Question: I wanted to have  registration form for the admin side.
Right now my 'DropDownList' works but I don't know how to get the value and write it to database(Sql server compact). Then again I thought may be using 'DropDownList' would be better idea and could work but I get error. Here are my model
'''
public class UserModel
{
public int UserId { get; set; }
[Required]
[EmailAddress]
[StringLength(100)]
[DataType(DataType.EmailAddress)]
[Display(Name = "Email ID ")]
public string Email { get; set; }
[Required]
[DataType(DataType.Password)]
[StringLength(20, MinimumLength = 6)]
[Display(Name = "Password ")]
public string Password { get; set; }
[Required]
[Display(Name = "First Name ")]
public string FirstName { get; set; }
[Required]
[Display(Name = "Last Name ")]
public string LastName { get; set; }
[Required]
[Display(Name = "Address ")]
public string Address { get; set; }
public List<string> PossibleRights;
[Required]
[Display(Name = "Access Rights")]
public string AccessRight { get; set; }
}
'''
I need to get the value from 'dropdownlist' and set it to 'Accessright'
my controller
'''
public List<SelectListItem> UserAccessRight()
{
var rights = new List<SelectListItem>
{
new SelectListItem {Text = "Full", Value = "0"},
new SelectListItem {Text = "Partial", Value = "1"}
};
return rights;
}
[HttpGet]
public ActionResult Register()
{
var rights = UserAccessRight();
ViewBag.right = rights;
return View();
}
[HttpPost]
public ActionResult Register(Models.UserModel user)
{
if (ModelState.IsValid)
{
using (var db = new DBaseEntities())
{
var crypto = new SimpleCrypto.PBKDF2();
var encrpPass = crypto.Compute(user.Password);
var sysUser = db.SystemUsers.Create();
sysUser.FirstName = user.FirstName;
sysUser.LastName = user.LastName;
sysUser.Address = user.Address;
sysUser.Email = user.Email;
sysUser.Password = encrpPass;
sysUser.PasswordSalt = crypto.Salt;
sysUser.AccessRight = user.AccessRight;
db.SystemUsers.Add(sysUser);
db.SaveChanges();
return RedirectToAction("Index", "Home");
}
}
else
{
ModelState.AddModelError("","Login data is incorrect.");
}
return View();
}
private bool IsValid(string email, string password)
{
var crypto = new SimpleCrypto.PBKDF2();
bool isValid = false;
using (var db = new DBaseEntities())
{
var user = db.SystemUsers.FirstOrDefault(u => u.Email == email);
if (user!= null)
{
if (user.Password == crypto.Compute(password, user.PasswordSalt) )
{
isValid = true;
}
}
}
return isValid;
}
'''
my view
'''
<h4>Signup Now!</h4>
<div class="editor-label">@Html.LabelFor(u=> u.FirstName)</div>
<div class="editor-field"> @Html.TextBoxFor(u=> u.FirstName)</div>
<br/>
<div class="editor-label">@Html.LabelFor(u=> u.LastName)</div>
<div class="editor-field"> @Html.TextBoxFor(u=> u.LastName)</div>
<br/>
<div class="editor-label">@Html.LabelFor(u=> u.Address)</div>
<div class="editor-field"> @Html.TextBoxFor(u=> u.Address)</div>
<br/>
<div class="editor-label">@Html.LabelFor(u=> u.Email)</div>
<div class="editor-field"> @Html.TextBoxFor(u=> u.Email)</div>
<br/>
<div class="editor-label">@Html.LabelFor(u=> u.Password)</div>
<div class="editor-field"> @Html.PasswordFor(u=> u.Password)</div>
<br/>
<div class="editor-label">@Html.LabelFor(u=> u.AccessRight)</div>
<div class="editor-field"> @Html.DropDownList("right")</div>
<br/>
<input type="submit" value="Register"/>
'''
when I try to change the '@Html.DropDownList("right")' to
'@Html.DropDownListFor((u=>u.AccessRight, new SelectList("right", "value", "text"),"--Select Right--")' I get error. Edit: error says "HttpException was unhandled by user code
Data Binding: 'System.Char' does not contain property with the name 'value'
Thanks in advance.
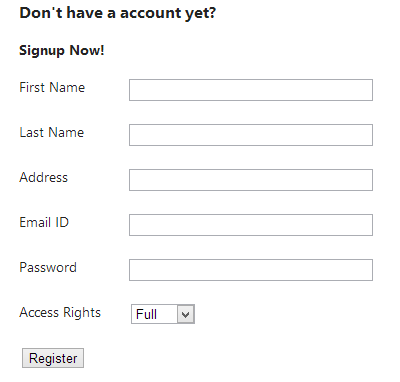
Answer: Try this
'''
@Html.DropDownListFor(model => model.AccessRight, new SelectList(ViewBag.right , "id", "Text "))
'''
In model, Access right should contain a valid id that exist in that is of Enumerable type.
Access right should contain a value that you want to show as selected in the Dropdown list
EDIT:-
'''
@Html.DropDownListFor(model => model.AccessRight, new SelectList(ViewBag.right , "value", "Text "))
'''
Name of the Datavalue field should be same to the list
Hope this helps